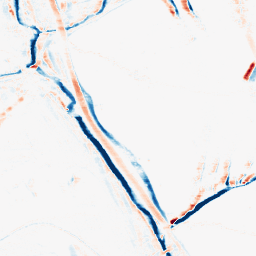
Category: morphological
Decomposition family: morphological_rect
Decomposition parameters: operation: average
width: 10
height: 3
Upsampling method: cubic_mitchell
Upsampling parameters: scale: 2
Upsampling scale: 2